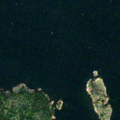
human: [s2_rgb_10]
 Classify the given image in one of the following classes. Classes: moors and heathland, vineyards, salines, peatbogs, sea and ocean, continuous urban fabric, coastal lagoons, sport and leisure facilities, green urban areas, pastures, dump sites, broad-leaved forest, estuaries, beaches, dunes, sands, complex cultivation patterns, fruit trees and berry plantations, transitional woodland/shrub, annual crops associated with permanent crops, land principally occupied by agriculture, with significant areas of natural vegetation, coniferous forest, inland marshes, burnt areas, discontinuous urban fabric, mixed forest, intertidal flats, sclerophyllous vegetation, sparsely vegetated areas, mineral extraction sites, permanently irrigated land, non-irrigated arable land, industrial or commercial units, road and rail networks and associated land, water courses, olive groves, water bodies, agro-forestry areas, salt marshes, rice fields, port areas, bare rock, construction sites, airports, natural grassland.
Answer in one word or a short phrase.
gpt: mixed forest, sea and ocean